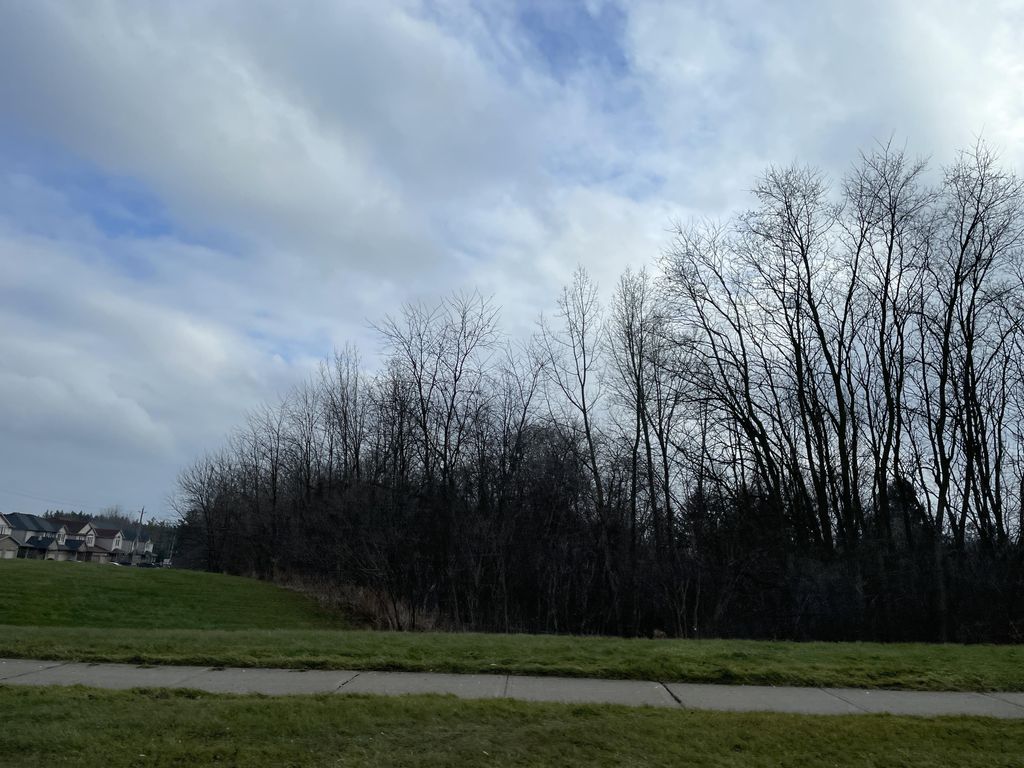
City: kitchener-waterloo